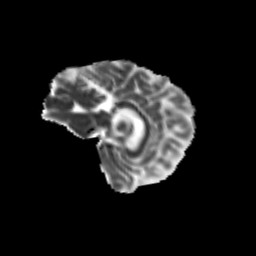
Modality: MD
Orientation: sagittal
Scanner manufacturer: siemens
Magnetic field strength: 3 T
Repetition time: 9.2 s
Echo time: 0.084 s